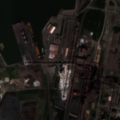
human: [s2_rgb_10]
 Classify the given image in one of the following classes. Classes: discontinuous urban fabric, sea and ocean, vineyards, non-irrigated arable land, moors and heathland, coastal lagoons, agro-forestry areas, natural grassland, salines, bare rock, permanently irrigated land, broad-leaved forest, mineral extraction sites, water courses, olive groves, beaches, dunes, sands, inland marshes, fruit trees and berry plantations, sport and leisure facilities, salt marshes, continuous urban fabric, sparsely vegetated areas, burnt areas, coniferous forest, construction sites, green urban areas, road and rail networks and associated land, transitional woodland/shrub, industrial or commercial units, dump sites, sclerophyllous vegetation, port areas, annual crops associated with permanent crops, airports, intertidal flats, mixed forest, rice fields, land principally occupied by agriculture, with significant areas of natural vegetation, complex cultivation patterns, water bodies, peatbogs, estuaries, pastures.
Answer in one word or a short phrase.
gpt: industrial or commercial units, port areas, dump sites, sea and ocean